Question: Is there any package that produce this image in R?

I wanna see correlation, distribution and scatter plot of some variable.
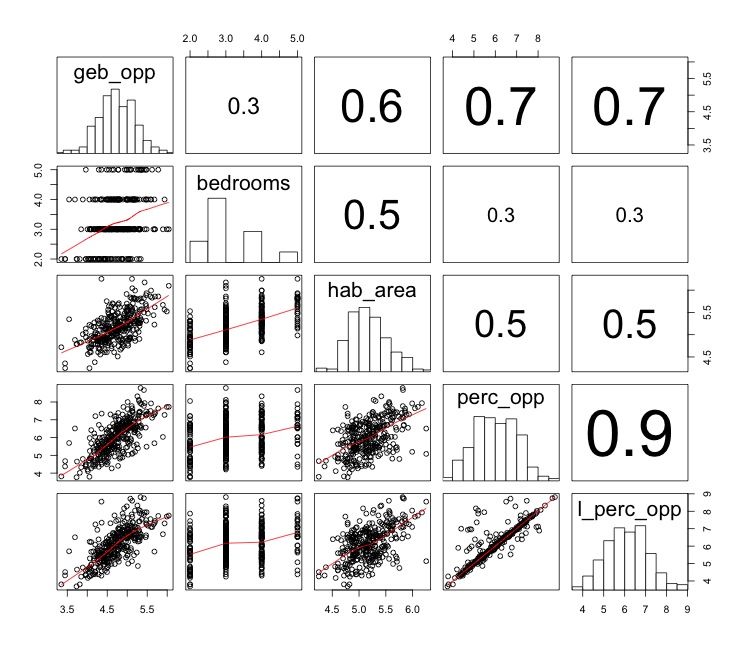
Answer: You could use
'''
library(psych)
pairs.panels(iris[,-5], hist.col="white", scale=TRUE)
'''